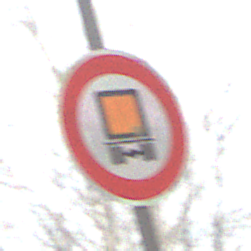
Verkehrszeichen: VerbotKennzeichnungspflichtigeKraftfahrzeugeGefaehrlicheGueter
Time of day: MorningAfternoon
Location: Outdoor (Nature)
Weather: PartlyCloudy
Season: Winter
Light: Natural